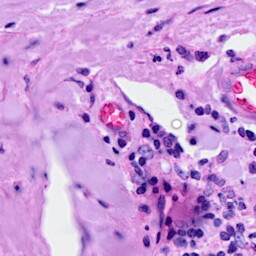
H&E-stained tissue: Breast